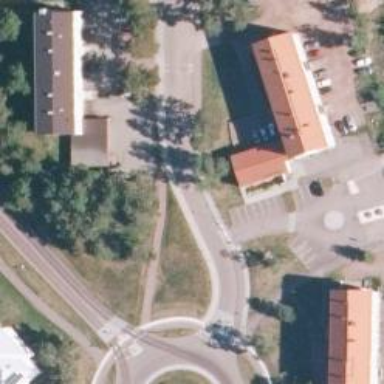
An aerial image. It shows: Residential road with asphalt surface and separate sidewalk.